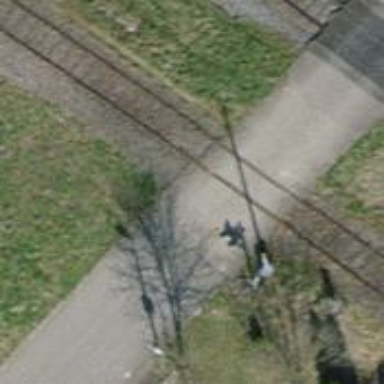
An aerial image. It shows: Level crossing along the railway.